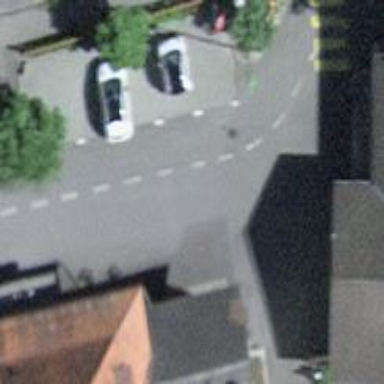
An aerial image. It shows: Parking aisle designated as service road.